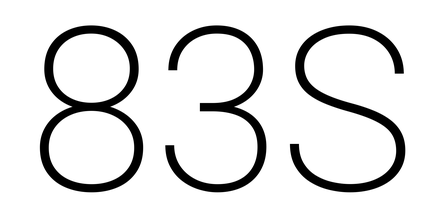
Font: Roboto_ExtraLight